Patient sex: M
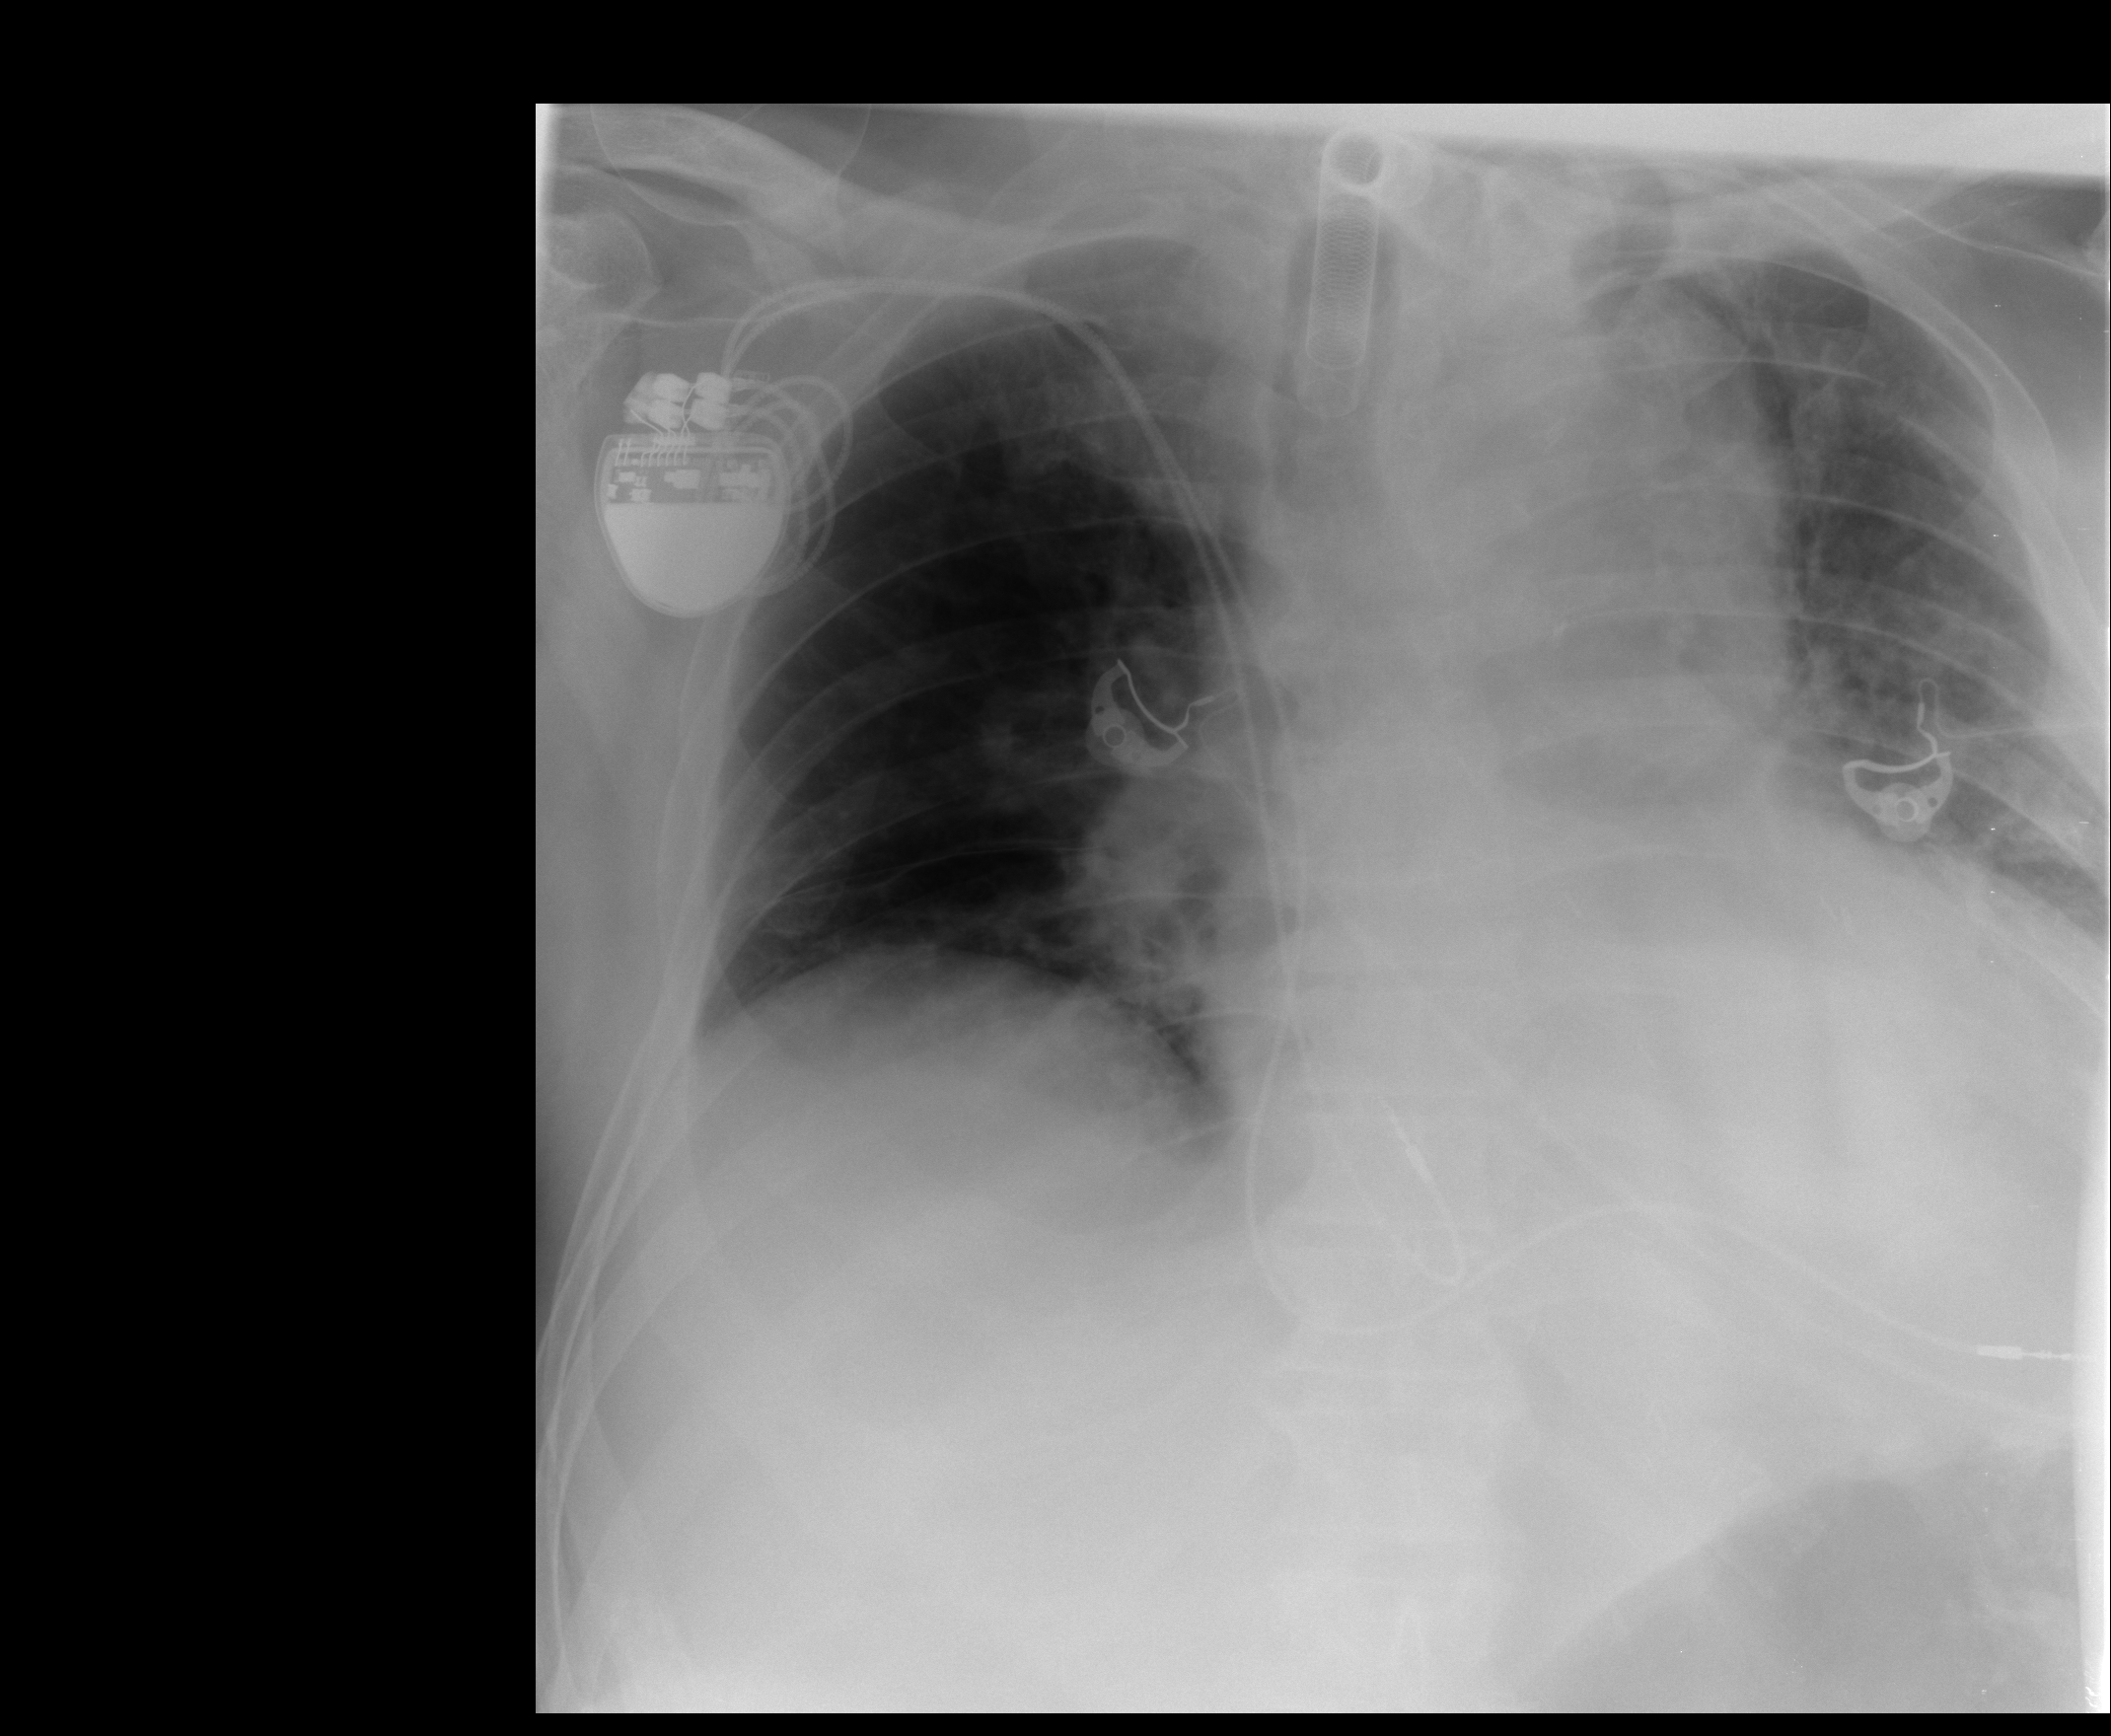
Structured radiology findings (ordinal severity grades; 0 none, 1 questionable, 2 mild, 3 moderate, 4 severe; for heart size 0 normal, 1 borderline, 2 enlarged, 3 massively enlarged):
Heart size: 2
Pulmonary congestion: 1
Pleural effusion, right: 0
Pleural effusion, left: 1
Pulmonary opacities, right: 1
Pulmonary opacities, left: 3
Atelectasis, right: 2
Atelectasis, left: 3